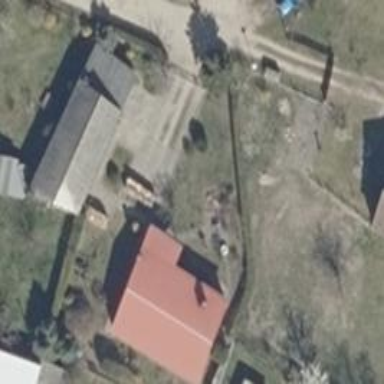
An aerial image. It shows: Simple and straightforward house.